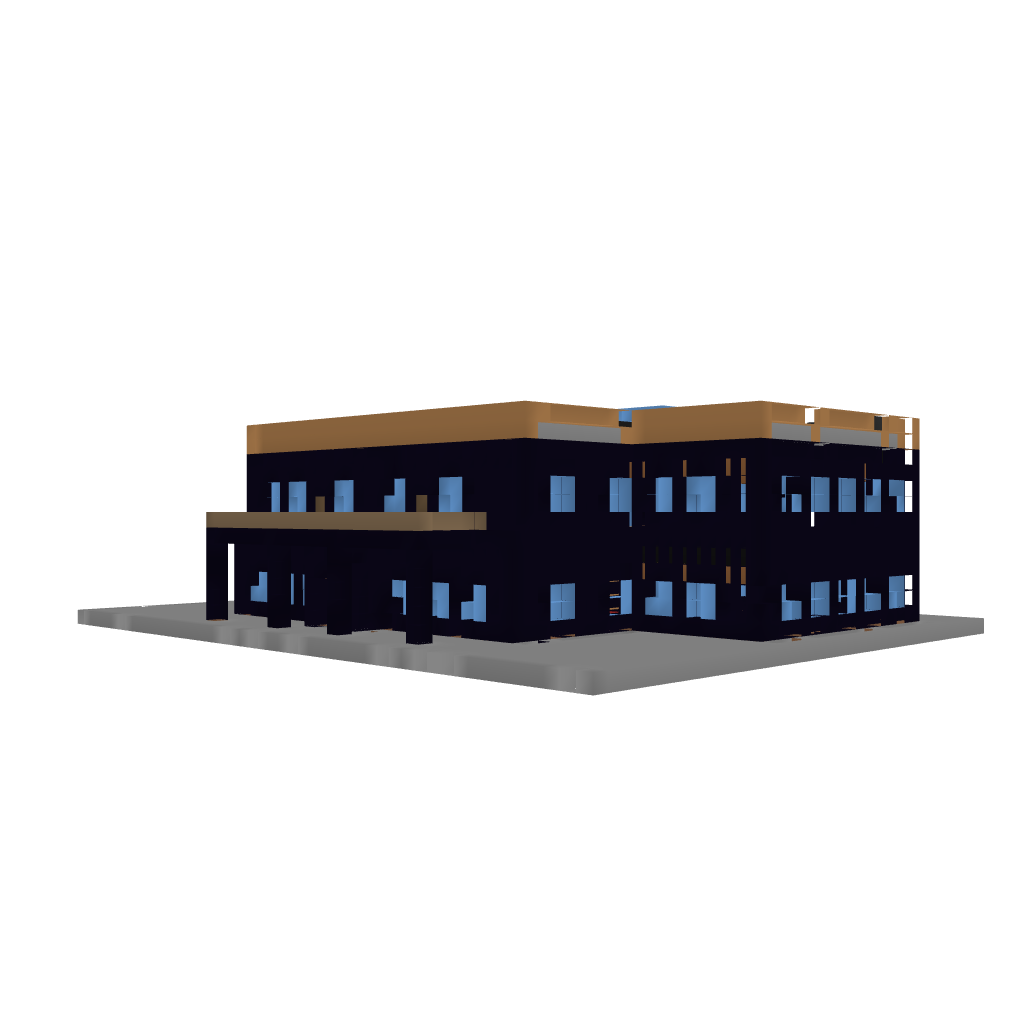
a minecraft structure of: Mansion by Alurra17